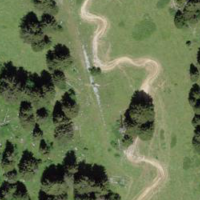
EUNIS habitat code: 23
Species observed at this site:
Arnica montana
Bistorta vivipara